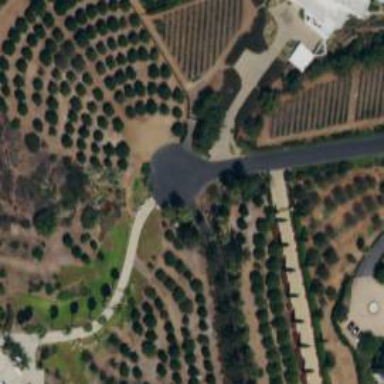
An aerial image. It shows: Driveway.